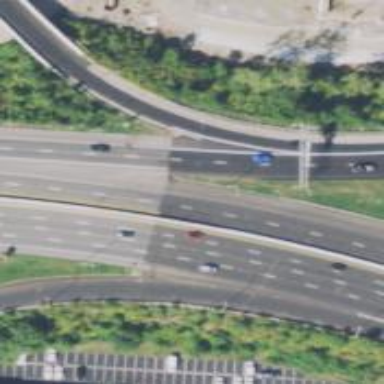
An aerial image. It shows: Motorway with asphalt surface and embankment.